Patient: sex F, age 59
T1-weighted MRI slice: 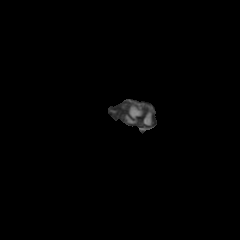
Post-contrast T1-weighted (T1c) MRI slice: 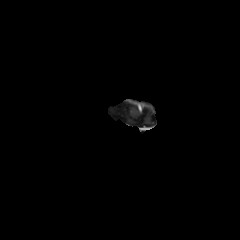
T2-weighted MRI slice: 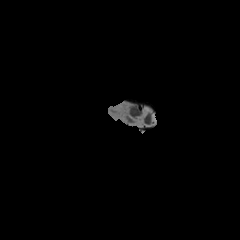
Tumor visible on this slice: no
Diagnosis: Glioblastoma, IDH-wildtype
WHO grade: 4